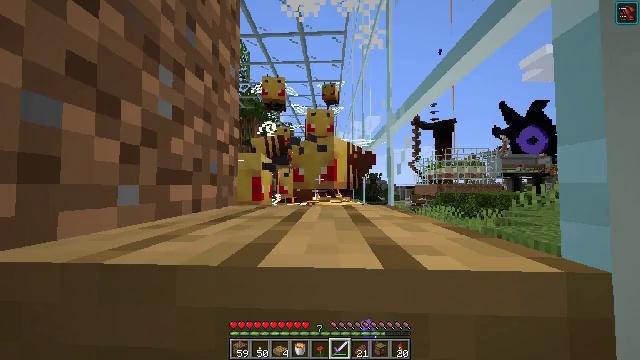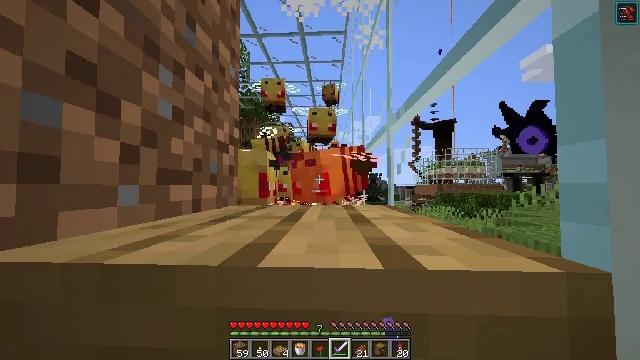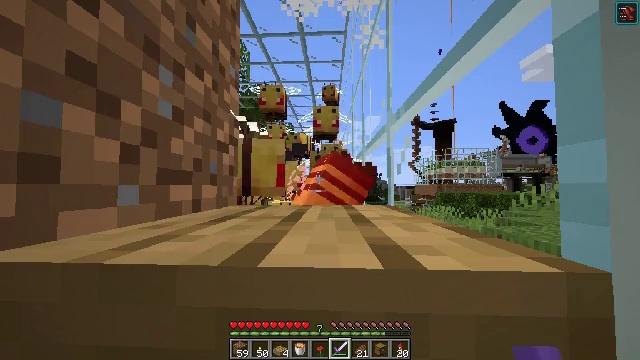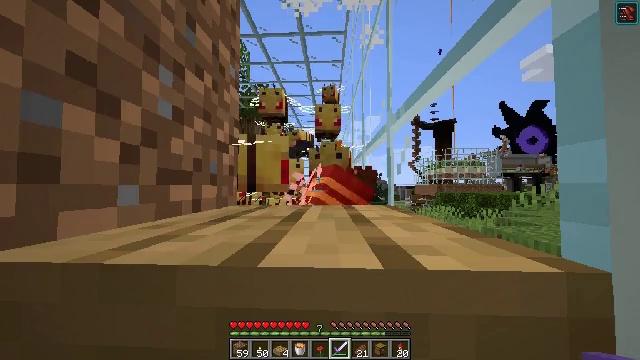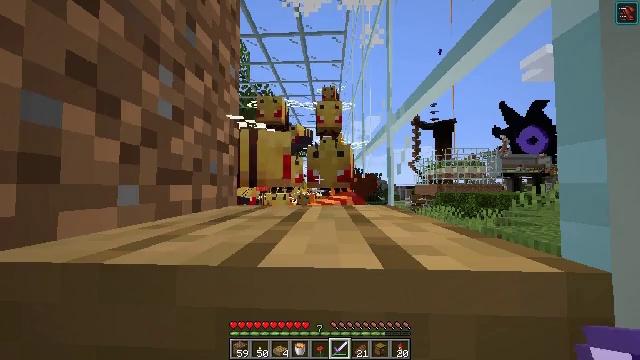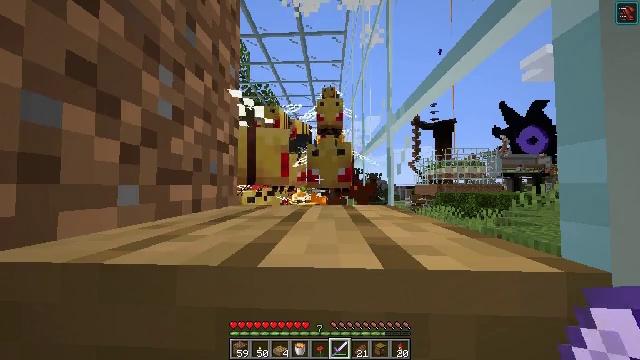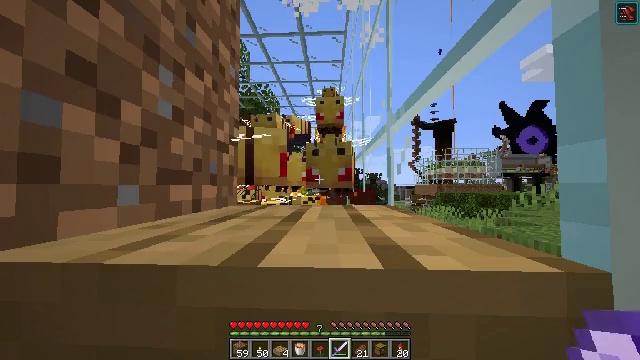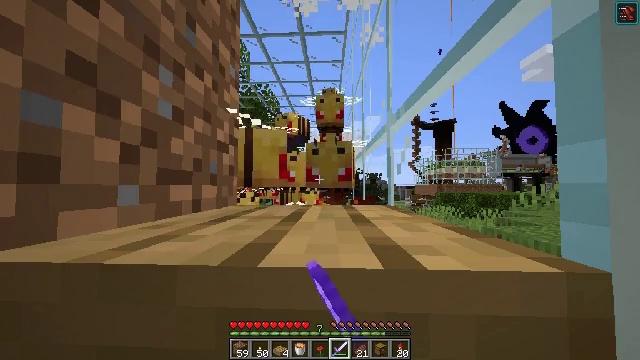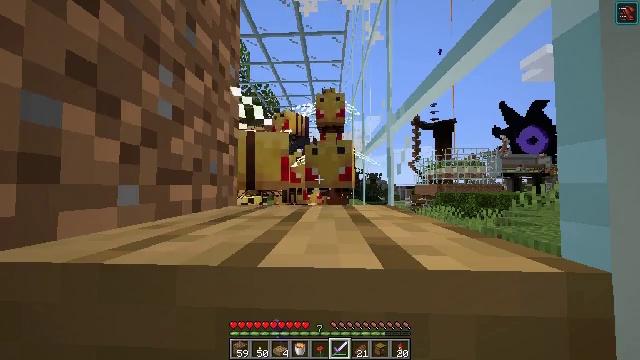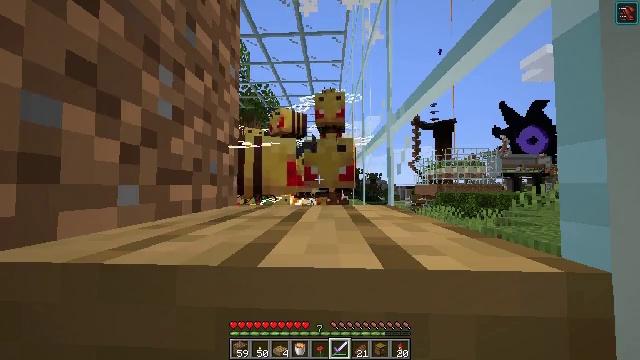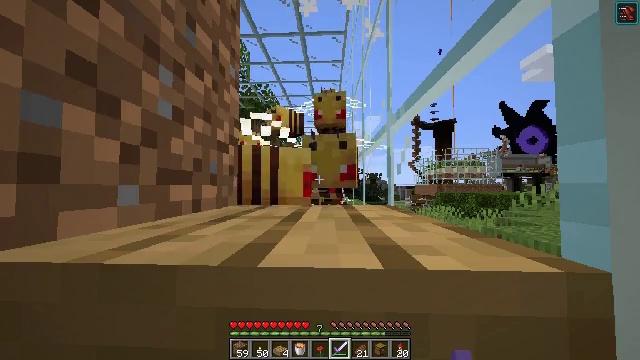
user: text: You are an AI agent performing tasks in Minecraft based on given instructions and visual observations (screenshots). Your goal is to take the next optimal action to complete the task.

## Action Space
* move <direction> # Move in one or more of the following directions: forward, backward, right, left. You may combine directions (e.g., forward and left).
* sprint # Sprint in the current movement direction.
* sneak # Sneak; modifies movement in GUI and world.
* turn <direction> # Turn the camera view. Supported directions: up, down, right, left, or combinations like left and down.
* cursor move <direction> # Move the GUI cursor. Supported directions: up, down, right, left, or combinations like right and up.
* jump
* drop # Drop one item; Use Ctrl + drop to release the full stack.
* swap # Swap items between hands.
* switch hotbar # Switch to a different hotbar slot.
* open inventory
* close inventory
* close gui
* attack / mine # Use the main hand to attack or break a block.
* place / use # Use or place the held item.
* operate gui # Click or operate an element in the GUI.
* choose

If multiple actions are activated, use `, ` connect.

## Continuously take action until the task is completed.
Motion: motion action
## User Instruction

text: Kill mobs.
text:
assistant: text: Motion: no_op
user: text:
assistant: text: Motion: no_op
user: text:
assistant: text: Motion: no_op
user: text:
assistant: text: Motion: no_op
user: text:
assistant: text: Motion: no_op
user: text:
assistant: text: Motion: attack / mine
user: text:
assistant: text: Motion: attack / mine
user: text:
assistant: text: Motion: no_op
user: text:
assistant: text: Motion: no_op
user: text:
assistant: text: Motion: attack / mine
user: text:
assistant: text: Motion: attack / mine